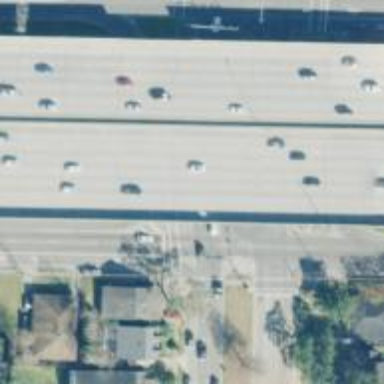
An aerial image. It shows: Bridge over motorway.